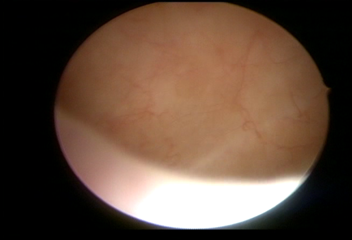
Modality: WLC
Class: Normal mucosa
Bladder cancer association: No